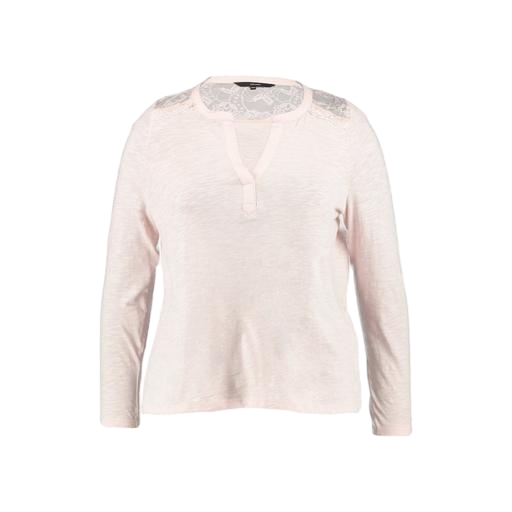
pink lace-detail shirt, pink lace-accented top, lace-yoke t-shirt, white background